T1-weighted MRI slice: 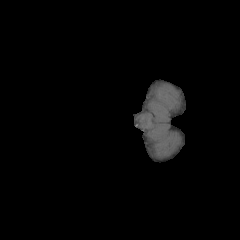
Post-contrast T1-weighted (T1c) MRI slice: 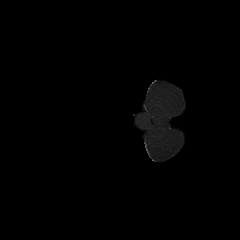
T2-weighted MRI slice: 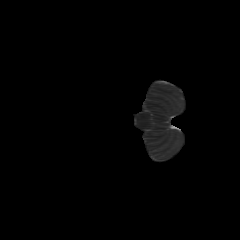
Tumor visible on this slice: no